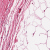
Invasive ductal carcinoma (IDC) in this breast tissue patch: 0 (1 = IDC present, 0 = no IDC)